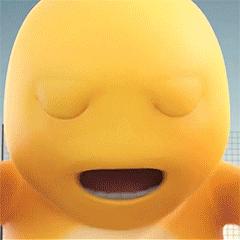
Label: nailong